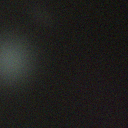
Screen state: off